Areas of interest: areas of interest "Transportation stations"
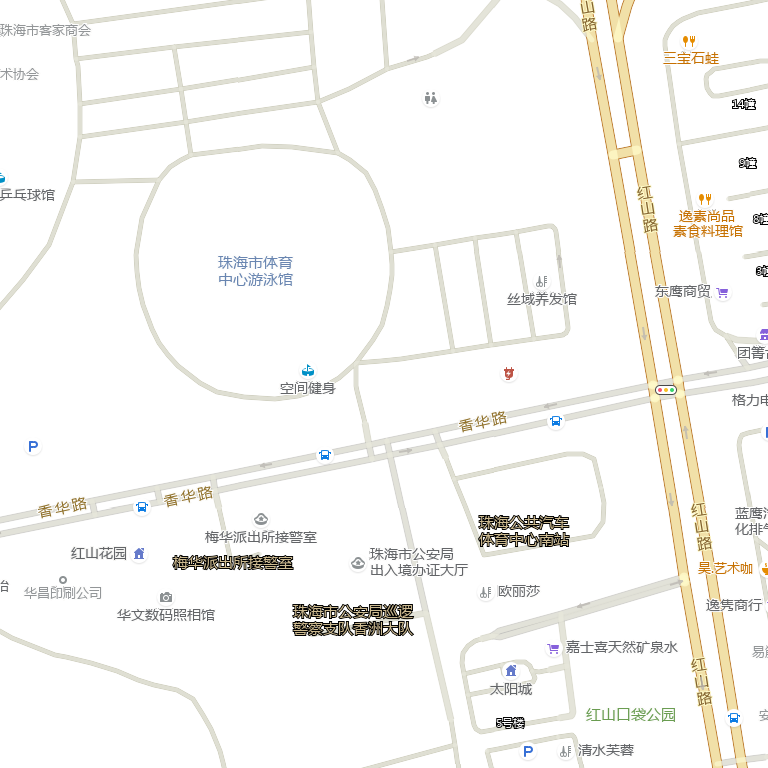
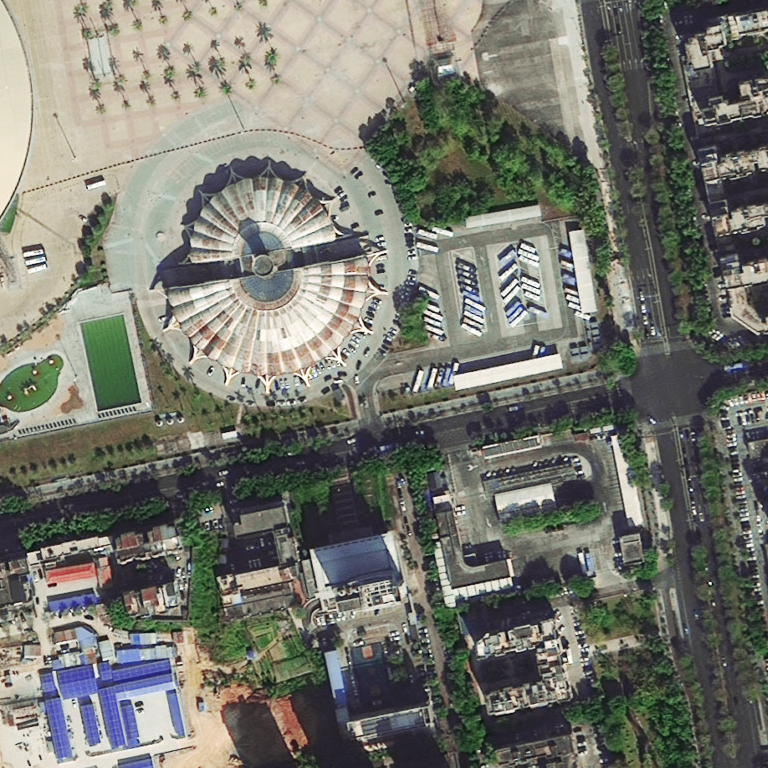